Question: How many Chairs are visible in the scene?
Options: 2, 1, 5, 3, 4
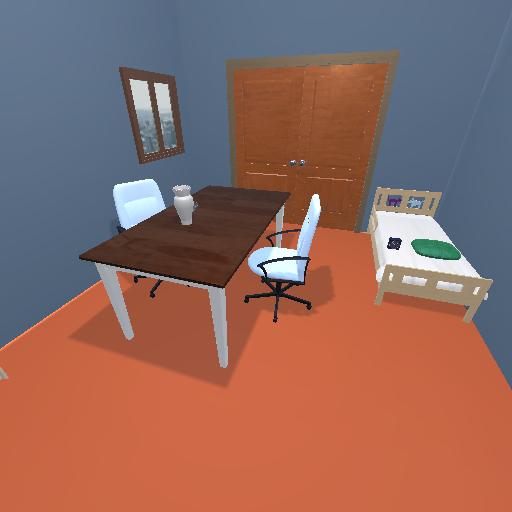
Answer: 2